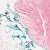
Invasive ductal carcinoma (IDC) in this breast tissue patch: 0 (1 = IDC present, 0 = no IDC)